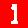
Digit: 1